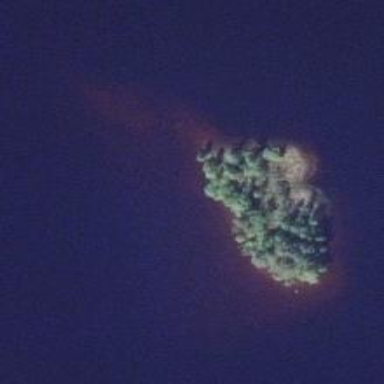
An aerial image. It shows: Islet.